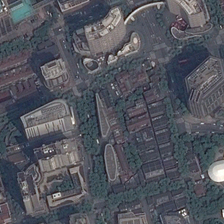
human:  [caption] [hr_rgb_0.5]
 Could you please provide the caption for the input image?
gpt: many buildings and green trees are in a commercial area .

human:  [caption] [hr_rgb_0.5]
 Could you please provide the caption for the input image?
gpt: many buildings and green trees are in a commercial area .

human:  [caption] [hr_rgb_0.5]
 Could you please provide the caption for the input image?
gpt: many buildings and green trees are in a commercial area .

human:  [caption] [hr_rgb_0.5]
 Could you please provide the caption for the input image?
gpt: many buildings and green trees are in a commercial area .

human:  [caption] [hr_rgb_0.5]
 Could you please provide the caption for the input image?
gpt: many buildings and green trees are in a commercial area .